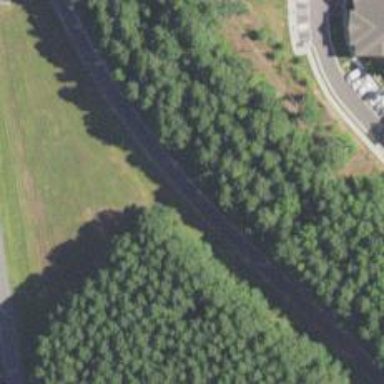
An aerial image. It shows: Asphalt motorway link.